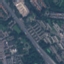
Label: Highway